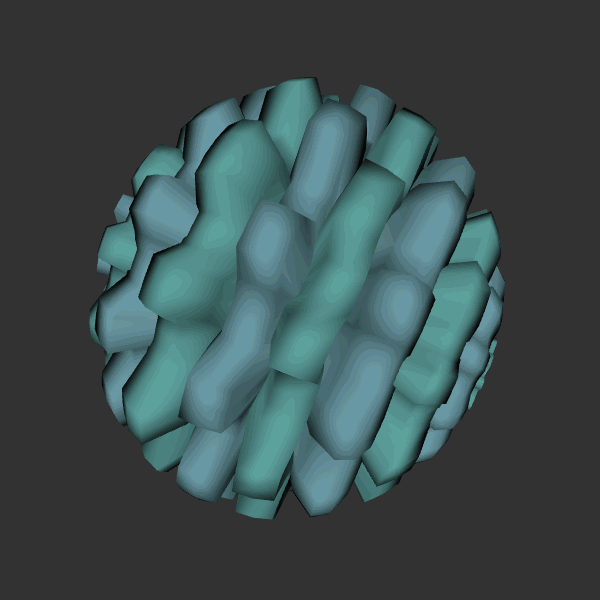
Background: dark